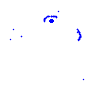
Particle: electron